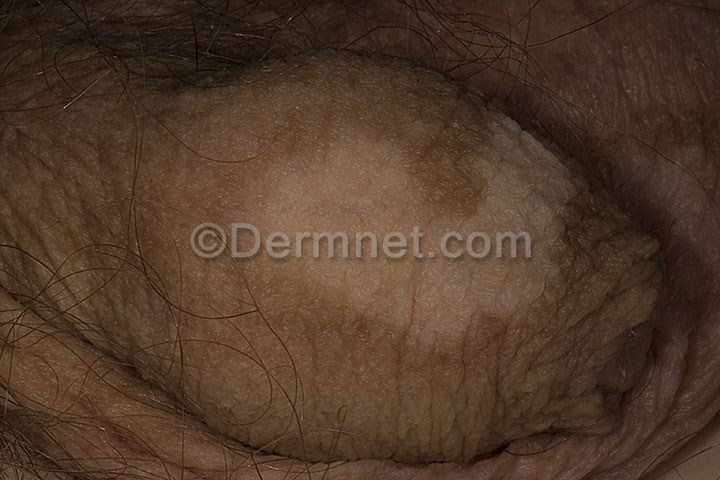
Disease: Light Diseases and Disorders of Pigmentation